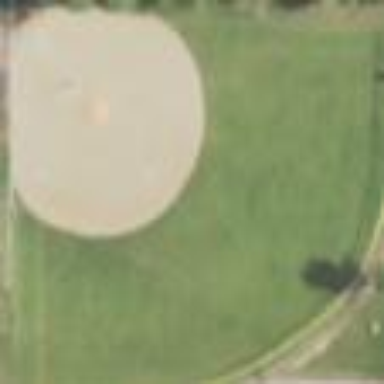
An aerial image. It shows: Baseball pitch for leisure land.